Field crop: tomato
Growth stage: 1
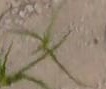
Species: cyperus